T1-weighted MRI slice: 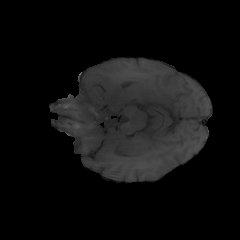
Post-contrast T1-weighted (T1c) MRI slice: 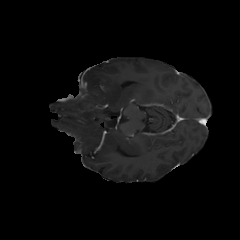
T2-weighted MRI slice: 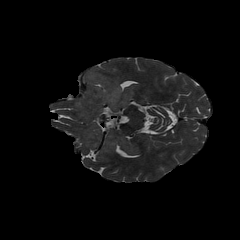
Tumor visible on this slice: yes